Question: does anyone know how to access different formats of an icns file?
For example this file contains multiple sizes of the same icon:

In some cases I just want the large one and in other cases I want the small one.
I couldn't find something in Cocoa.
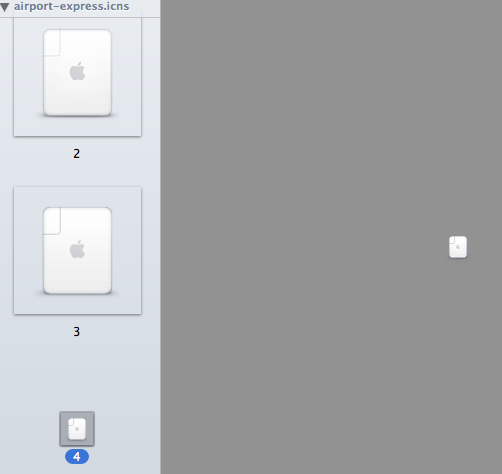
Answer: An 'NSImage' is a container for 'NSImageRep's. When you load an icns file, you get an image containing an 'NSBitmapImageRep' for each size in the file. You can iterate over the image's 'representations' property to access them. (Also, the image will automatically choose the most appropriate rep when drawing.)